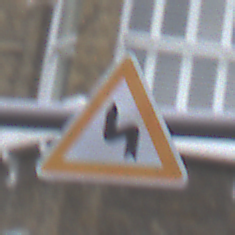
Verkehrszeichen: DoppelkurveZunaechstLinks
Umgebung: Outdoor, Urban
Tageszeit: MorningAfternoon
Wetter: Overcast
Licht: Natural
Jahreszeit: NotSpecified
Kontrast: LowContrast